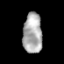
Tissue: prostate
Cell type: T cells
Senescence score: 0.3528
Nuclear area (px): 764
Mean DAPI intensity: 170.753